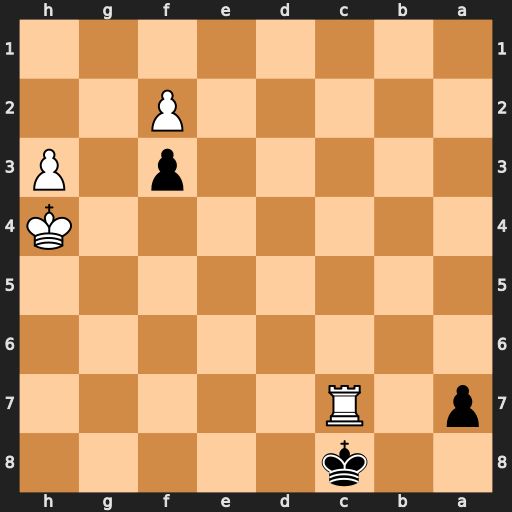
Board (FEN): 2k5/p1R5/8/8/7K/5p1P/5P2/8
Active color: b
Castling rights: -
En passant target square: -
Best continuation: Kxc7 Kg3 a5 Kxf3 a4 Ke4 a3